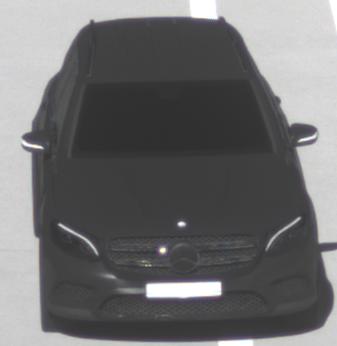
Make: Mercedes-Benz
Model: GLC 250
Detailed model: GLC (253)
Model produced from: 2015/09
Model produced until: 2018/05
Doors: 5
Color: black
Road condition: dry road
Daytime: morning or afternoon
Contrast: high contrast